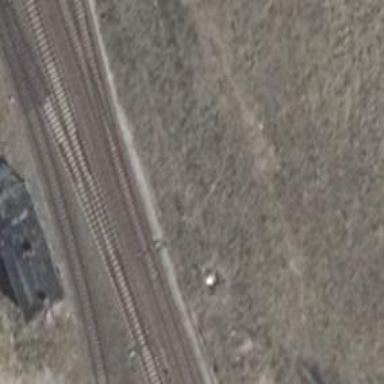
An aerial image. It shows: Railway switch.